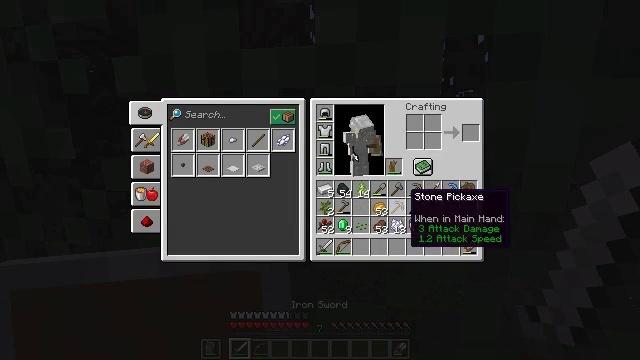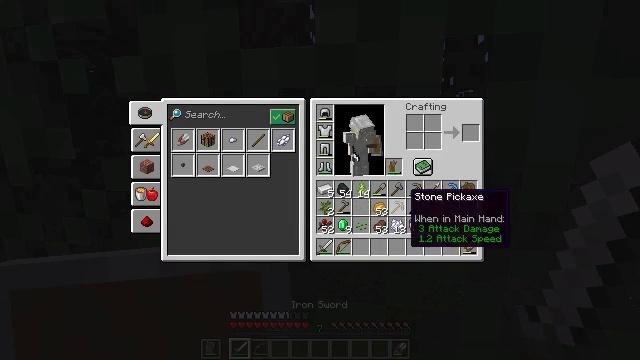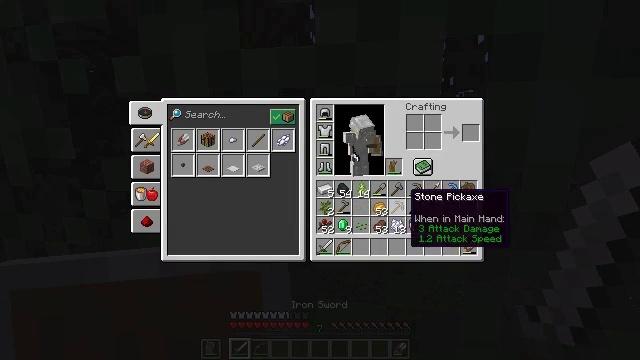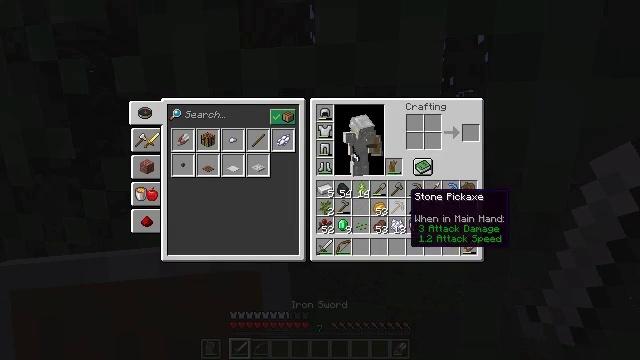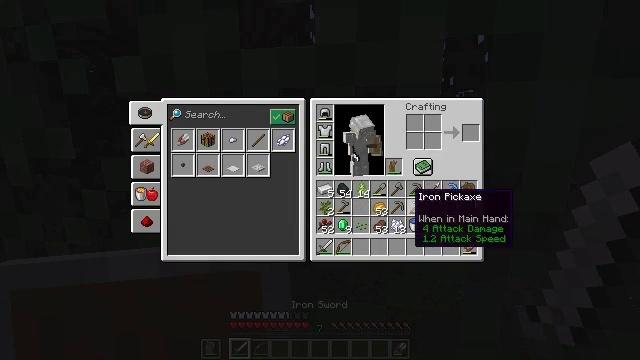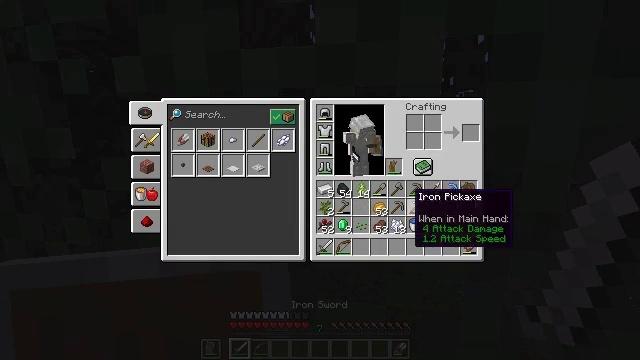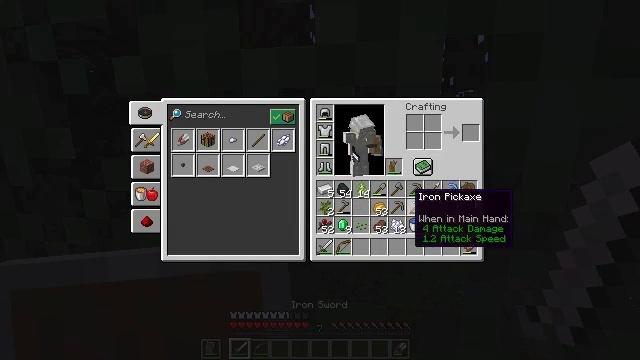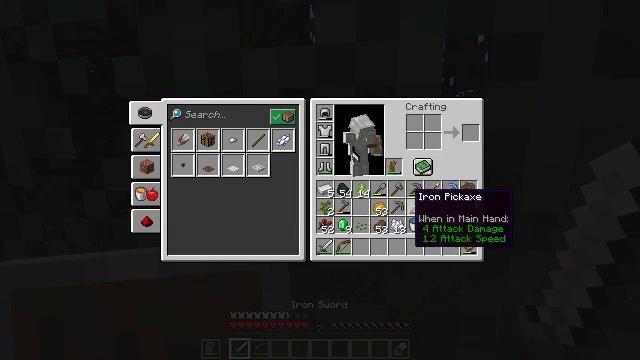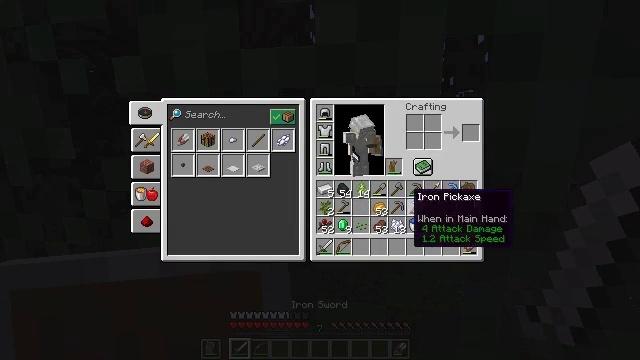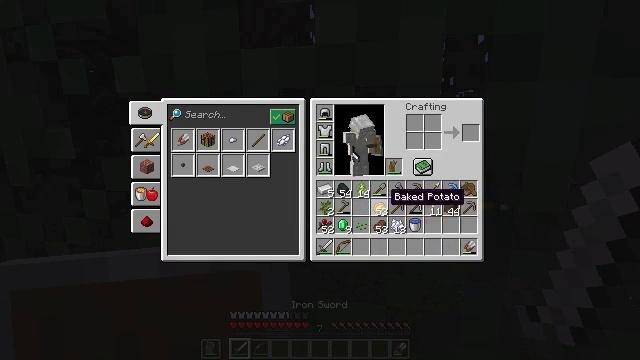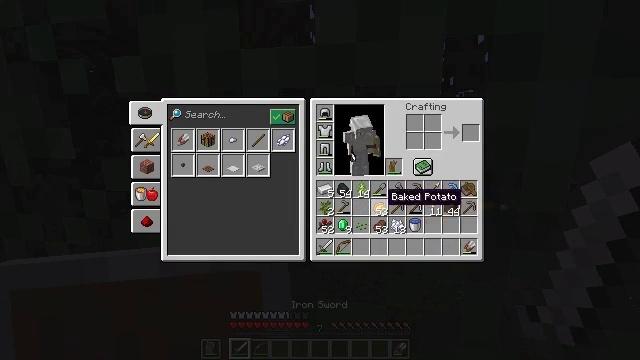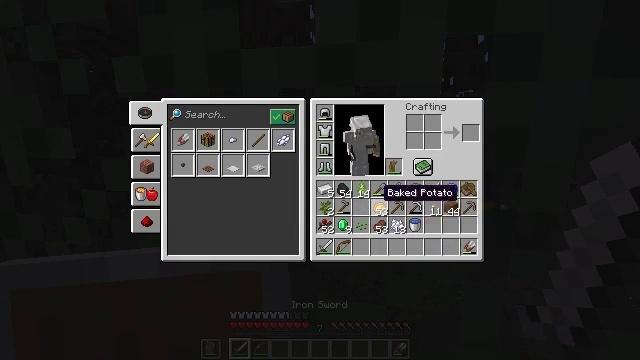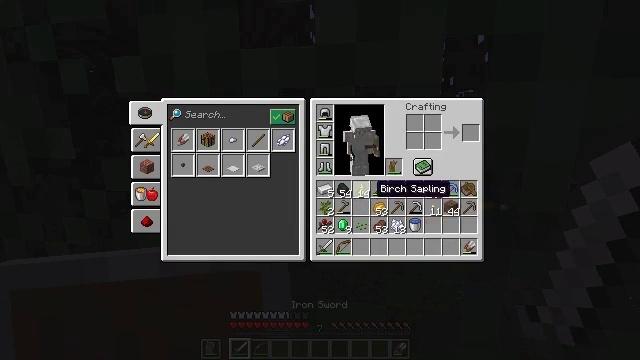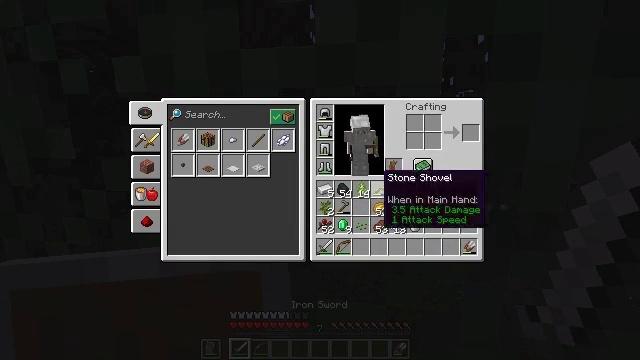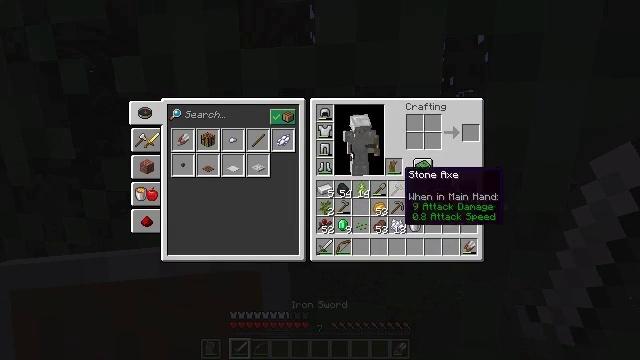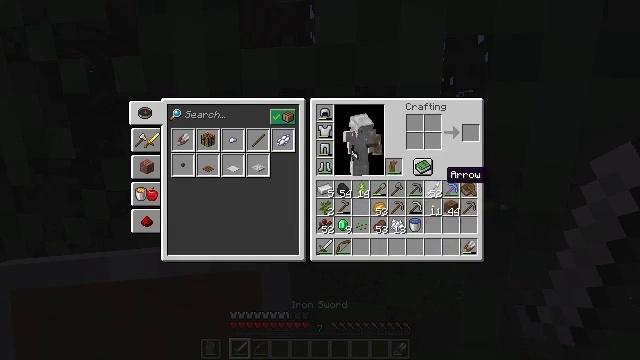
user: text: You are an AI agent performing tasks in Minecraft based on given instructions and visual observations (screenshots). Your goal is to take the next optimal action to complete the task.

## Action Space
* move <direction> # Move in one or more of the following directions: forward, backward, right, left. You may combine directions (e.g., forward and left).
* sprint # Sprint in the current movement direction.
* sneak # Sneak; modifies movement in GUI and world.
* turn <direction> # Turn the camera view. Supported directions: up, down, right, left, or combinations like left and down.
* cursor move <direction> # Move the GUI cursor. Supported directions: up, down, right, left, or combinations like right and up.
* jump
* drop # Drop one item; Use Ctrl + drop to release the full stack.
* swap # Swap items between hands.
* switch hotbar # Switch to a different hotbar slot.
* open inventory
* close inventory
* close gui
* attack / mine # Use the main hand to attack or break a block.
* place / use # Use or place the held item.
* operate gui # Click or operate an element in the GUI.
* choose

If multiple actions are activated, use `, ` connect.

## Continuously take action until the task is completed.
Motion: motion action
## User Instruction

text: Punch the spruce leaves to get saplings.
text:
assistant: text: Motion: sneak
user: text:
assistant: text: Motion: no_op
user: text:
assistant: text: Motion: no_op
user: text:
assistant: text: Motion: no_op
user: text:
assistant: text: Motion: no_op
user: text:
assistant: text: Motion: no_op
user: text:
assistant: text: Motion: no_op
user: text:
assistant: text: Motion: no_op
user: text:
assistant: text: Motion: cursor move left
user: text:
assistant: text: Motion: no_op
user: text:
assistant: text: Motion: no_op
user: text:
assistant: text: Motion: cursor move left
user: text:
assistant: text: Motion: cursor move right and up
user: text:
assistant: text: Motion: cursor move right
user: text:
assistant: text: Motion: cursor move right
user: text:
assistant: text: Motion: sneak, cursor move down
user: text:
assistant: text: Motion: sneak, cursor move right and down
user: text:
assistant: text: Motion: sneak, cursor move right
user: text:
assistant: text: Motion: sneak, cursor move left and up
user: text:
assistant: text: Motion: sneak, cursor move left and up
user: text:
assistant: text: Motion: sneak, cursor move left and up
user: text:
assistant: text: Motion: sneak
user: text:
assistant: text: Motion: sneak
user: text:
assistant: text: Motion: sneak
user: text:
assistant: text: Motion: sneak, operate gui
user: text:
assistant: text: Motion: sneak, operate gui
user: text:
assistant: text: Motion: sneak, cursor move right
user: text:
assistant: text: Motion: sneak, cursor move right
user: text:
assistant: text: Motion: sneak
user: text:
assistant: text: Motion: sneak